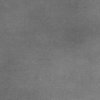
Label: dusty